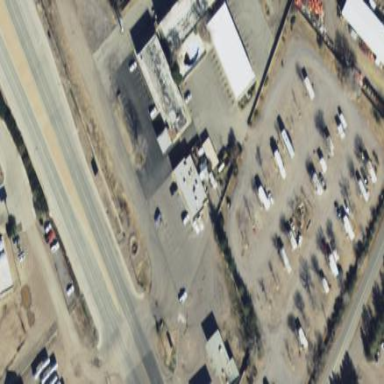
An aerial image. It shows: Building that is motel.